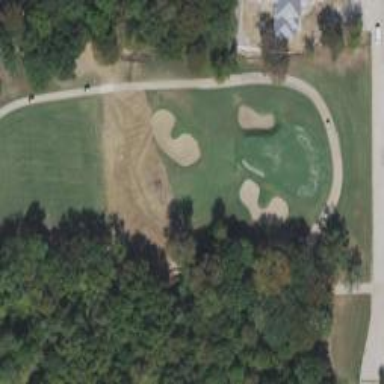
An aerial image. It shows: Golf hole.